Question: Count the number of objects in the diagram.
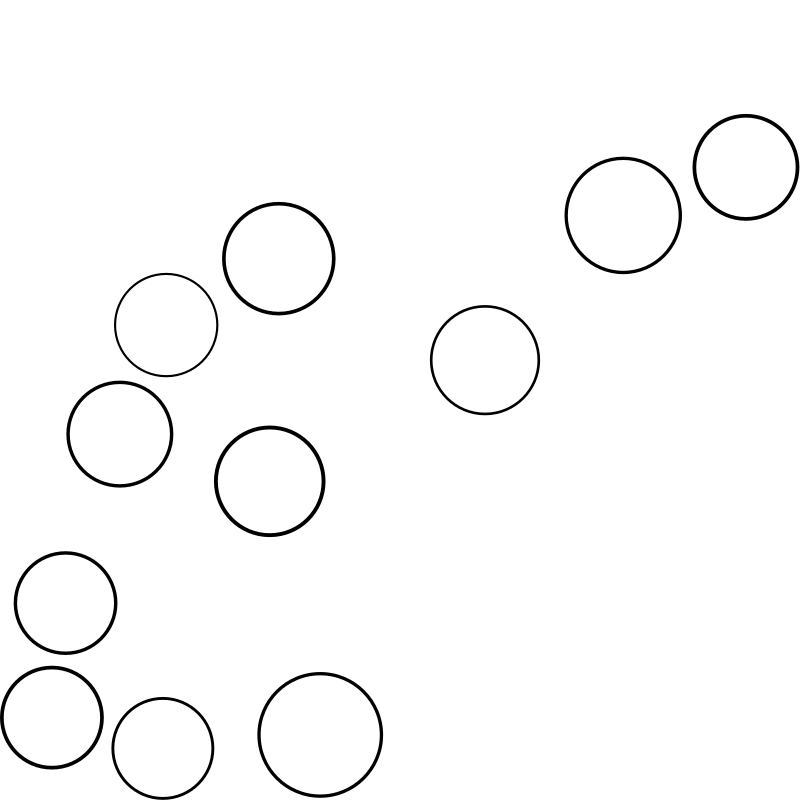
Answer: 11